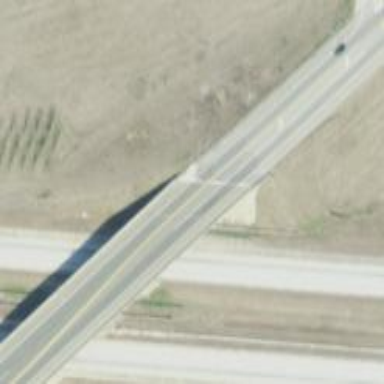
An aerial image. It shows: Secondary road with bridge.